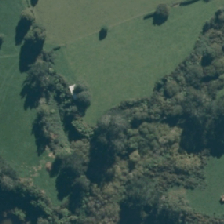
Land cover: broadleaved_indigenous_hardwood